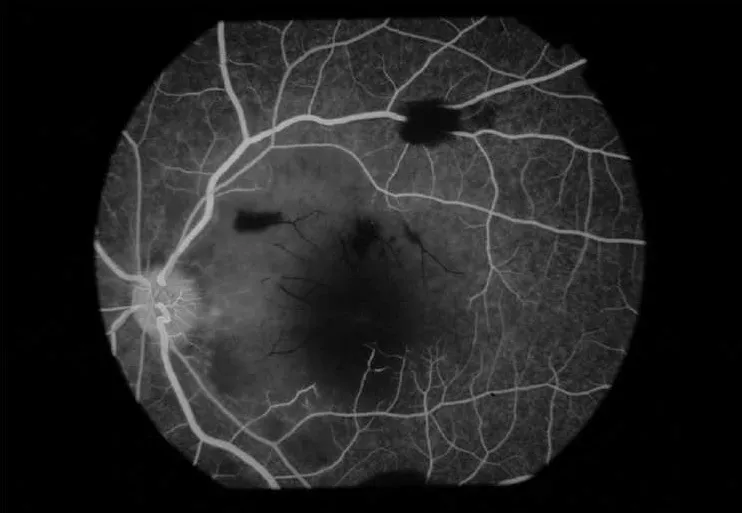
FFA of left eye showing blocked arteriole at perifoveolar region.
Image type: ophthalmic_imaging (ophthalmic_angiography)